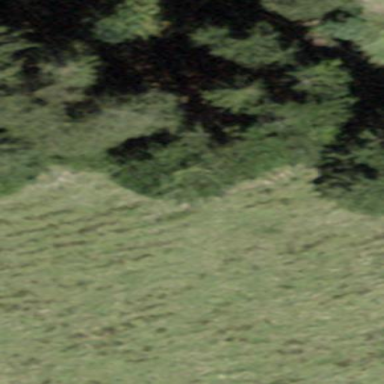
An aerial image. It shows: Forest area.